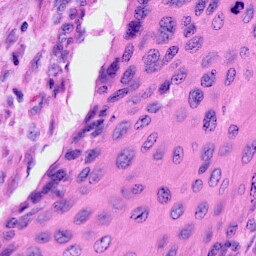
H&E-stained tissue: Cervix